Question: i am now learning javascript and found some problems with this code
'''
var response = '{"status":{"message":{"-1":[111]}}}';
response = jQuery.parseJSON(response);
if ( typeof (response.status.warning[-1]) == "undefined" ) {
console.log(true);
};
'''
why he throws a error, instead of just ignoring "console.log" part?

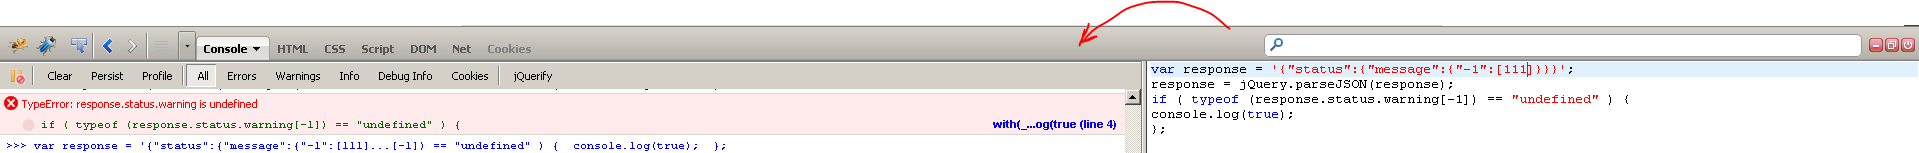
Answer: You need to code this more defensibly:
'''
if (response && (!response.status || !response.status.warning || typeof (response.status.warning[-1]) == "undefined" ) {
'''
Checking the existence of 'response.status' and 'response.status.warning' should be done. If 'response.status' doesn't even exist, 'response.status.warning' will generate an error